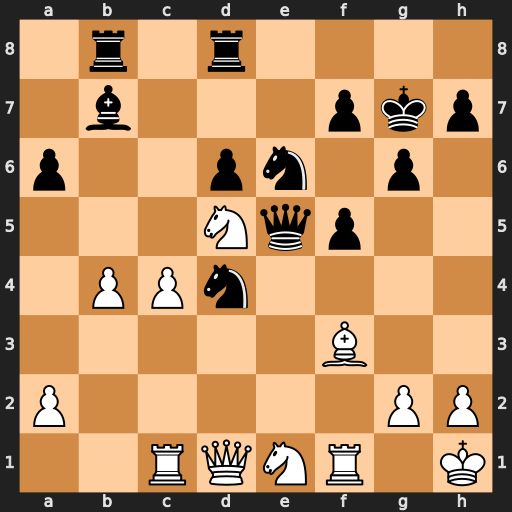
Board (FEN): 1r1r4/1b3pkp/p2pn1p1/3Nqp2/1PPn4/5B2/P5PP/2RQNR1K
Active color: w
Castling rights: -
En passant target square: -
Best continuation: Nd3 Nxf3 Nxe5